Field crop: maize
Growth stage: 1
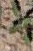
Species: atriplex